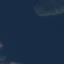
Land use / land cover class: SeaLake